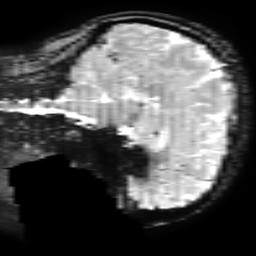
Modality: T2starw
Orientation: sagittal
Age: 29
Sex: female
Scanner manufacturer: ge
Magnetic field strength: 3 T
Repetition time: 0.65 s
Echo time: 0.02 s